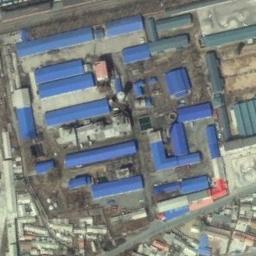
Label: industrial_area